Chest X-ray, AP view. Patient: 44 years old, sex F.
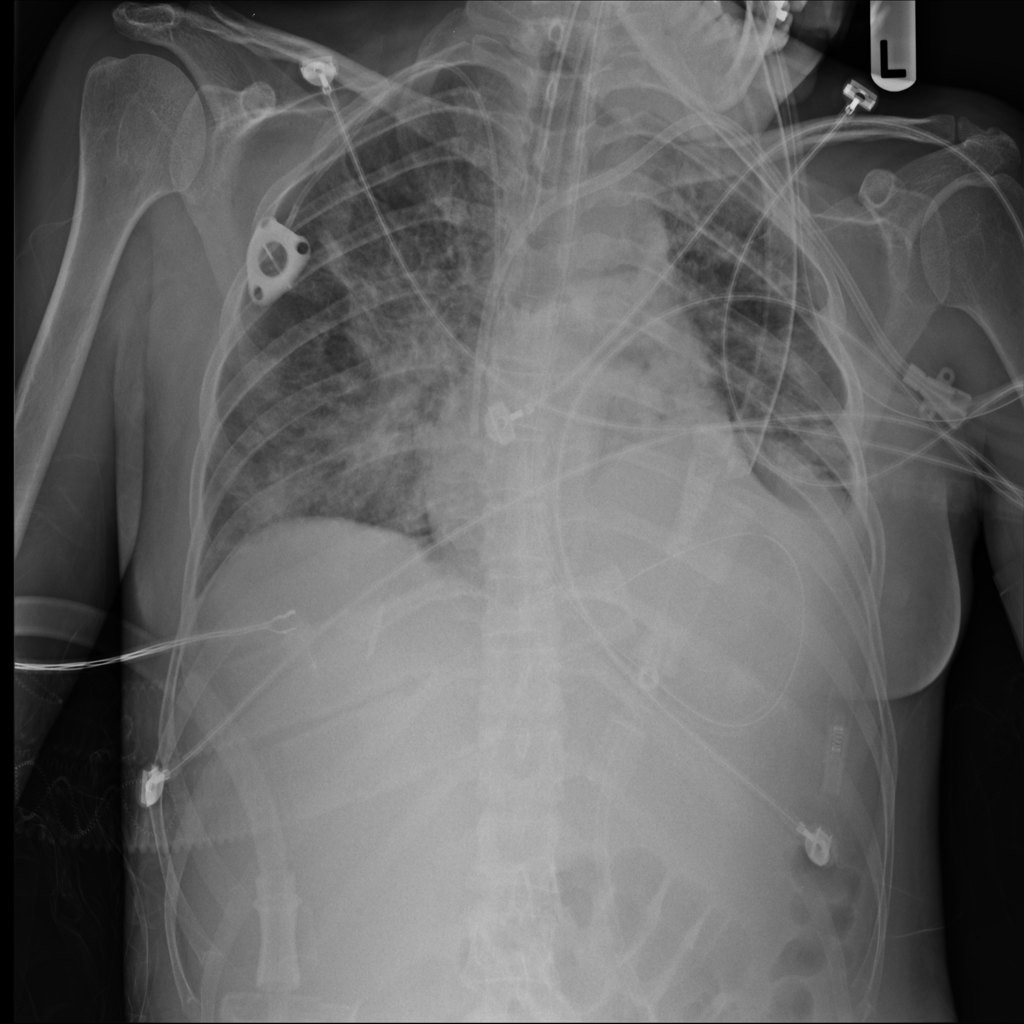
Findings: Atelectasis, Consolidation